Question: Considering I have a Computer screen (with a fullscreen window showing Water) and a Smartphone. On the Smartphone are some Fishes in a virtual Water. Now, if I
tilt the phone, the water should flow out and the Fishes should "fall" down into the screen.
This is not impossible to implement, the Problem is getting the Position of the Smartphone, so the Fishes will "fall" to the correct Position.

(Sorry for my awful drawing Skills)
How can I exactly determine the Position of the Smartphone?
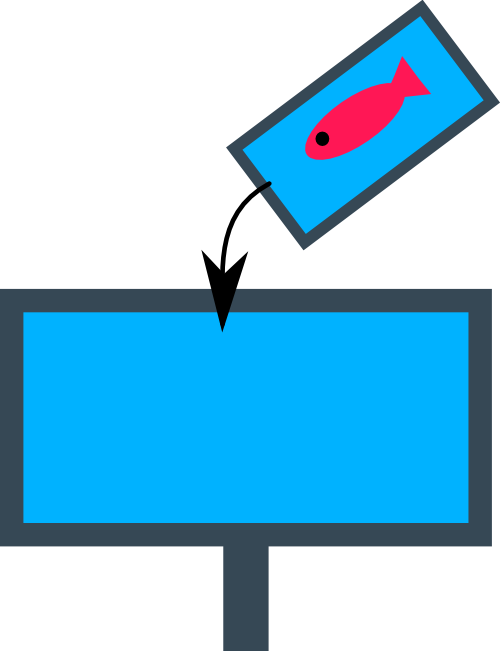
Answer: Interesting question.
You can use some NFC tags here, NFC tags are pretty cheap and work beautifully with Android.
Program three (or more) tags and stick them on top of your monitor, one in the center and 2 in the two corners
You can easily program the tags (e.g. NFCTaskLauncher app on Android Play store) to trigger your app when the phone is close to a tag.
You can program the tag to identify which tag was close to your phone, your phone app can then interact with the app running on your desktop. The rest is your implementation detail.
If you do not want to use NFC (or also want to use iOS) then there are some other tricks you can employ, like start a "mode" in your phone app where the fish is "ready" to be transferred, then as your phone accelerates it signals a move (using acceleratometer APIs) then like a magician suddenly stop your hand when it touches the top of the screen, trigger the "transfer" of the fish to the desktop app (screen). The exact location may be tough but you can be creative and always go in a funnel like fashion to the desktop screen and use your accelerometer to find which side you are trying to enter the desktop screen.
Hope this helps.